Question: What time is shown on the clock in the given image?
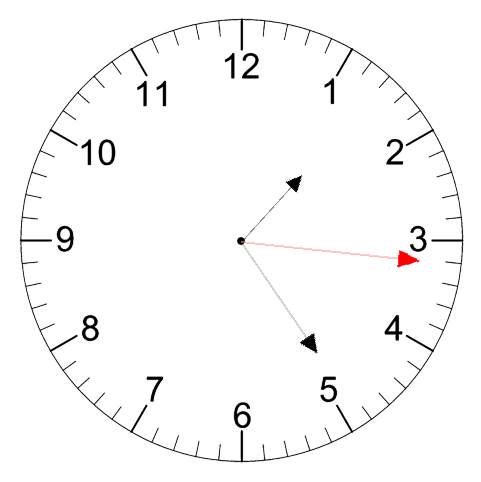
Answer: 01:24:16